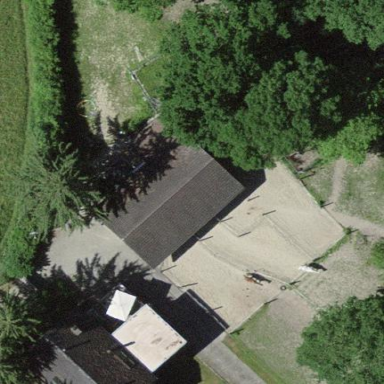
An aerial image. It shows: Farm auxiliary building.